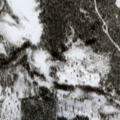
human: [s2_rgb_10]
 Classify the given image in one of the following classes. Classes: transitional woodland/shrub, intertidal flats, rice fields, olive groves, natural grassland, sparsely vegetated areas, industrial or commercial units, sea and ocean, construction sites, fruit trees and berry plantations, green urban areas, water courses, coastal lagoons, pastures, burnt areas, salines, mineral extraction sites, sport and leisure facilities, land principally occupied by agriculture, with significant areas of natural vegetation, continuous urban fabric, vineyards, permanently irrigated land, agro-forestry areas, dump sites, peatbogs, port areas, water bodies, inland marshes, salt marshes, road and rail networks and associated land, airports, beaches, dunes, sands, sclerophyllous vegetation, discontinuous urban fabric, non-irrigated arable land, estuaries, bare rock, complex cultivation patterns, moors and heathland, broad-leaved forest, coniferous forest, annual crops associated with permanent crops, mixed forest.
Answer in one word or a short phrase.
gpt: coniferous forest, transitional woodland/shrub